Brain MRI, t1w sequence, axial 2D slice.
Patient: age 38, sex F, weight 78 kg, height 1.78 m
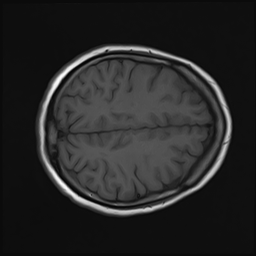